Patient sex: M
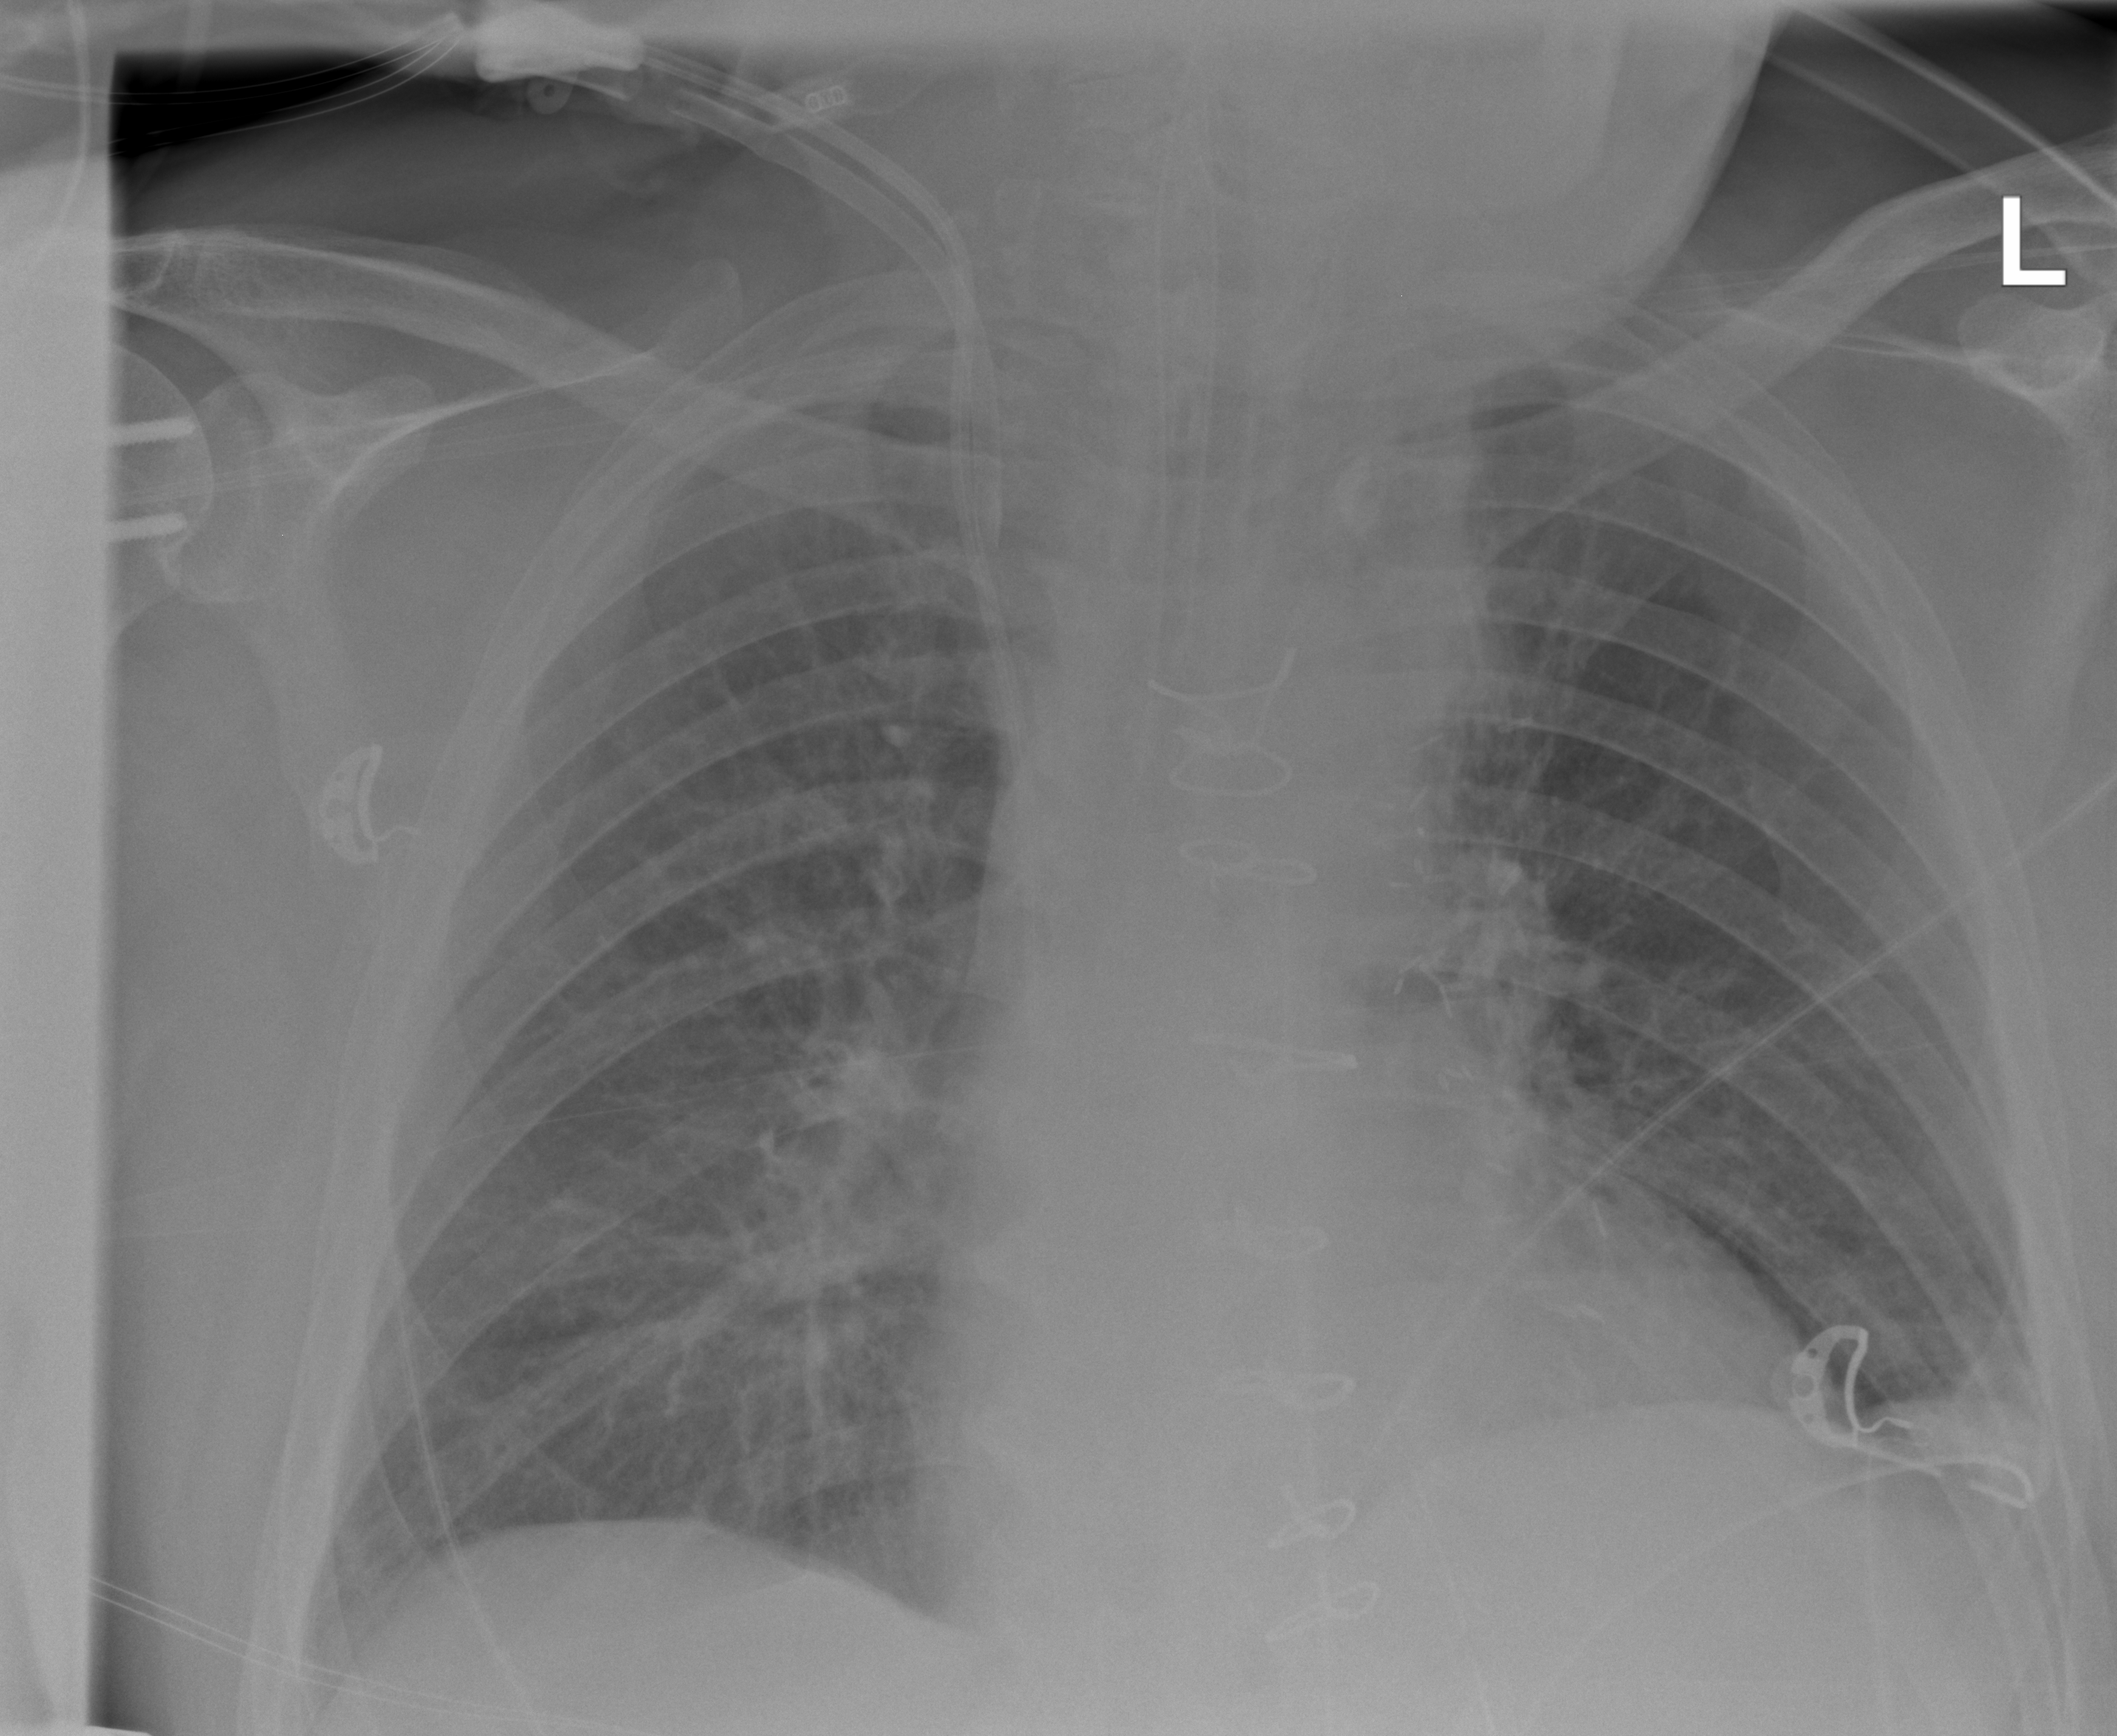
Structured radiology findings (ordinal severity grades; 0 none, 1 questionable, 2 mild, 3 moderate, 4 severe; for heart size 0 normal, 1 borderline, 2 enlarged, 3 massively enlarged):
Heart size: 2
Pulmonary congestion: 2
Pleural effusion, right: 0
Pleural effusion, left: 0
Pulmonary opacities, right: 0
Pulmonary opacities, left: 0
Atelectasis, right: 0
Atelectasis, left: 0